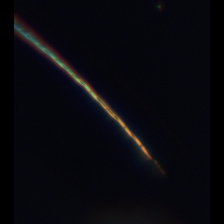
Taxon: Psuedo-nitzschia
Group: Diatoms